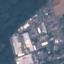
Label: Industrial